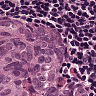
Metastatic tissue present: yes